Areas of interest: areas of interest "Tangdu Hospital Science and Technology Museum"
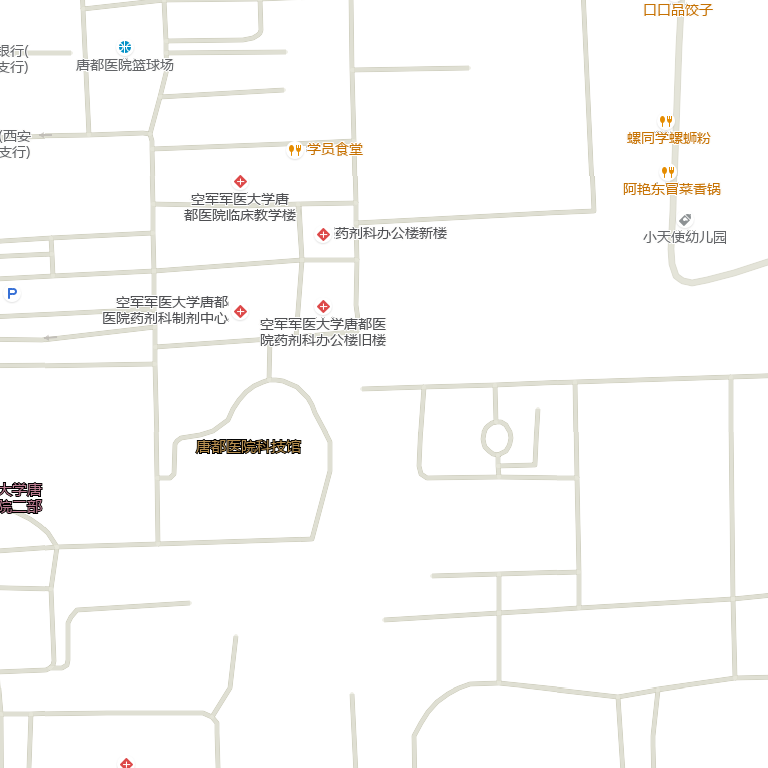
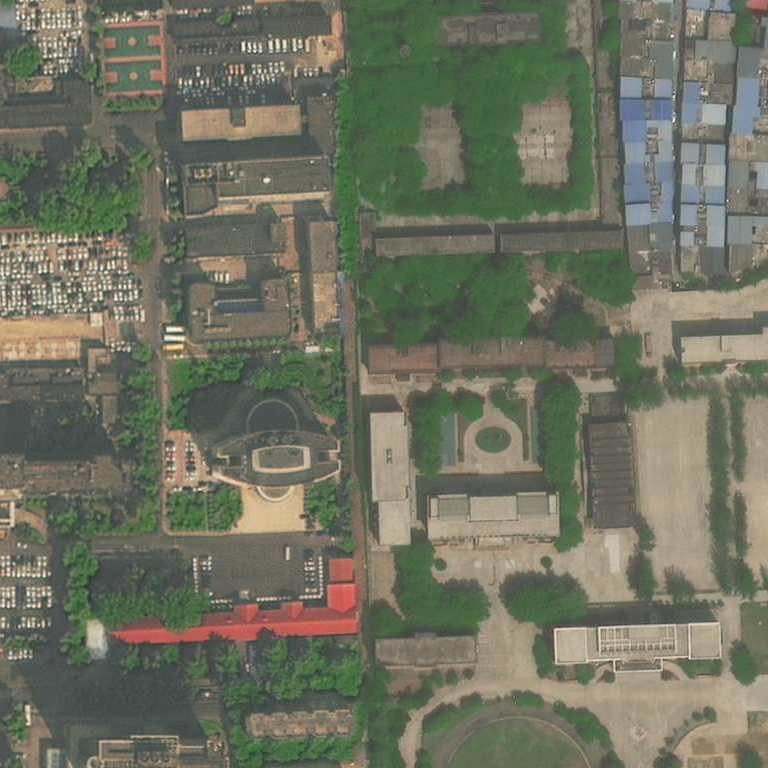